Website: home-depot
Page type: delivery-shipping
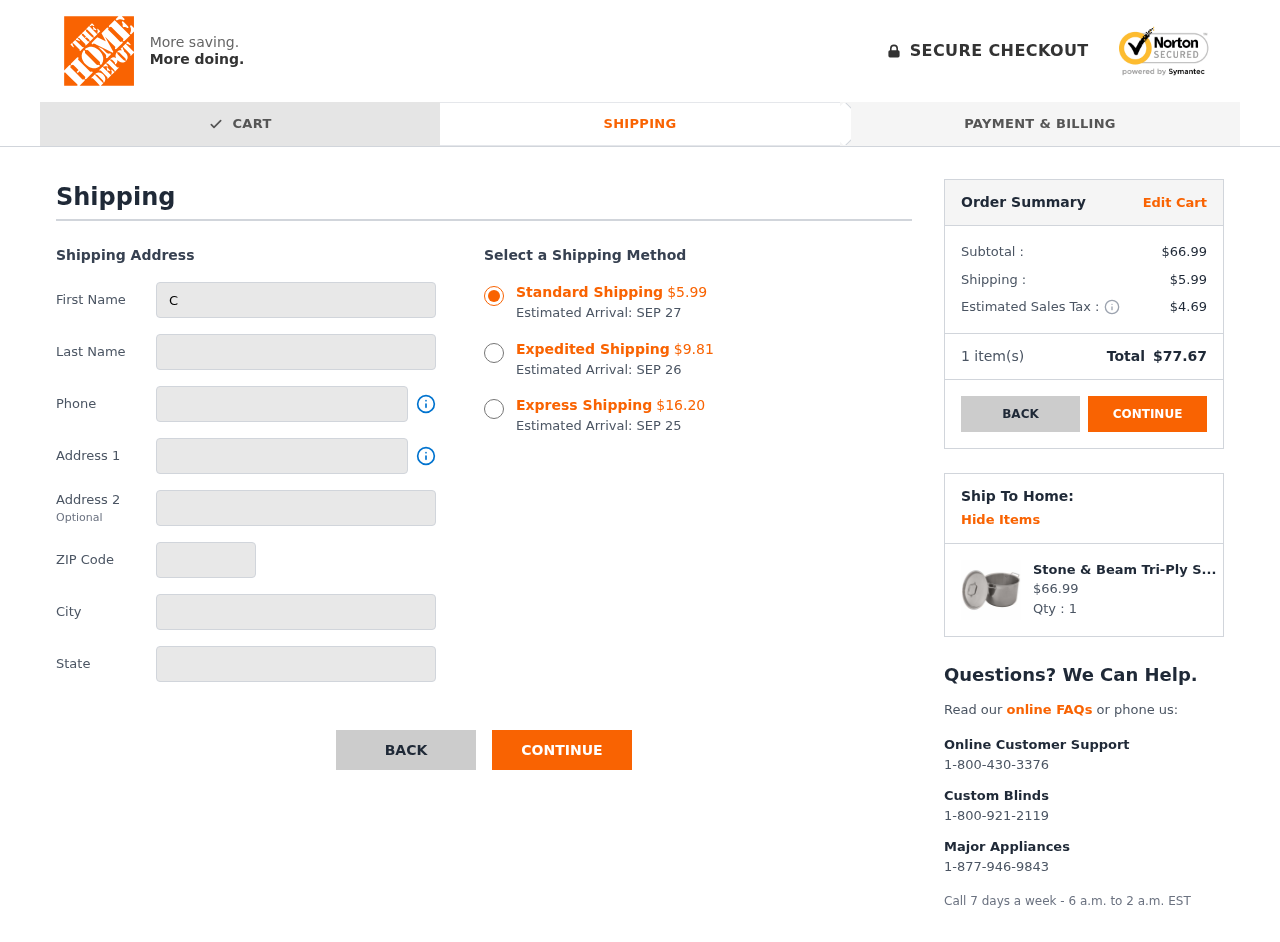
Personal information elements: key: PII_CITY
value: Langside
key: PII_FIRSTNAME
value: Carol
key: PII_LASTNAME
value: Washington
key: PII_PHONE
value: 4024160571
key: PII_POSTCODE
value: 19885
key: PII_STATE
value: Nebraska
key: PII_STREET
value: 84381 Williams Row
Product elements: key: PRODUCT1_NAME
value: Stone & Beam Tri-Ply Stainless Steel Stockpot, 12-Quart (Renewed)
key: PRODUCT1_PRICE
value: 66.99
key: PRODUCT1_QUANTITY
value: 1
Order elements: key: ORDER_SHIPPING_COST_STANDARD
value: $5.99
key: ORDER_DELIVERY_DATE
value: SEP 27
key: ORDER_SHIPPING_COST_EXPEDITED
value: $9.81
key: ORDER_DELIVERY_DATE_EXPEDITED
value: SEP 26
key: ORDER_SHIPPING_COST_EXPRESS
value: $16.20
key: ORDER_DELIVERY_DATE_EXPRESS
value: SEP 25
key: ORDER_SUBTOTAL
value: $66.99
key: ORDER_SHIPPING_COST
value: $5.99
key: ORDER_TAX
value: $4.69
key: ORDER_NUM_ITEMS
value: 1
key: ORDER_TOTAL
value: $77.67